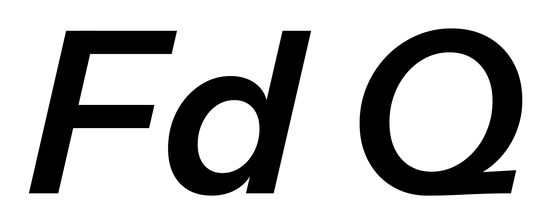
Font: InstrumentSans-Italic_SemiBold_Italic